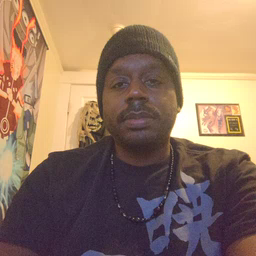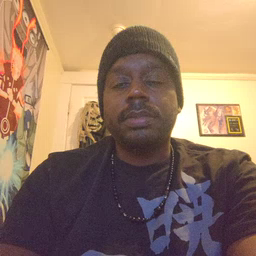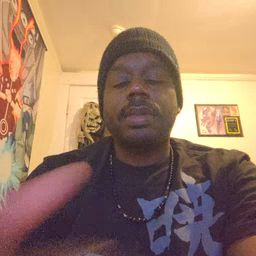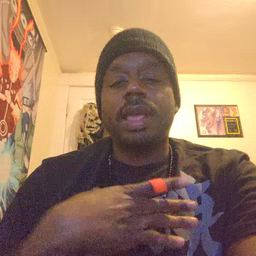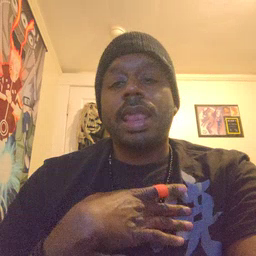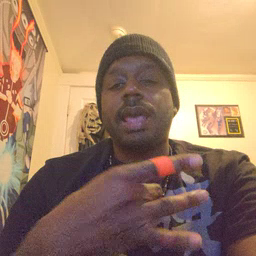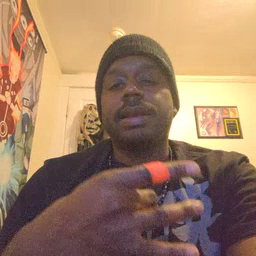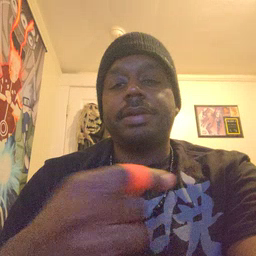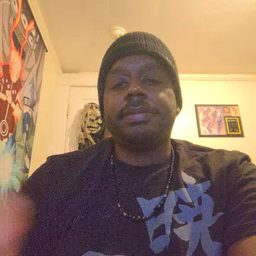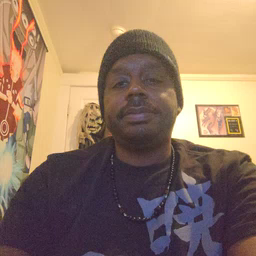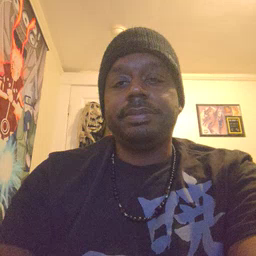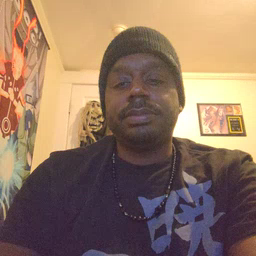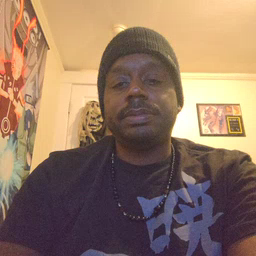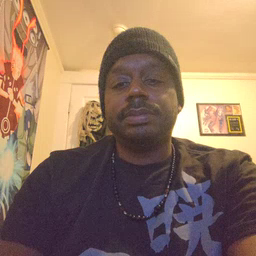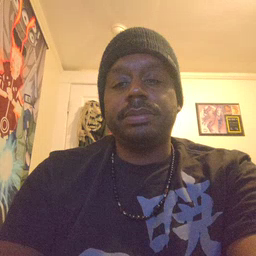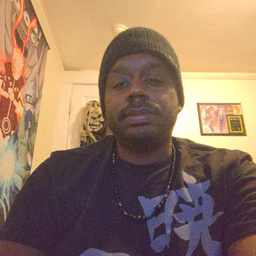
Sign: like